Question: I have a weird issue... I'm unable to find the simulator as a device in order to test my application. Anyone have any idea how to fix it? In a new project, it is available though.

Regards,
EZFrag
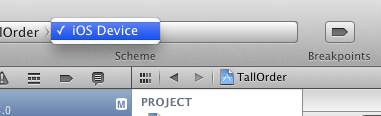
Answer: Here's what happened to me ... when I updated to the latest version of XCode (4.3.2) I didn't bother to uninstall the previous version. I mistakenly opened my iOS 5.1 targeted project in the older version of XCode that does not know about 5.1 and as a result the simulator was not available. So i would check for the following:
- -